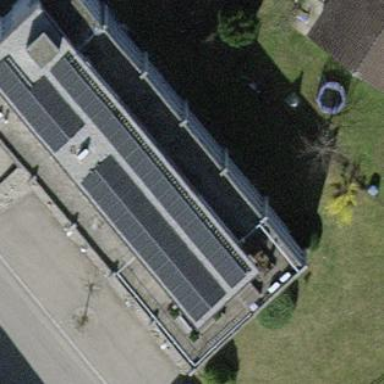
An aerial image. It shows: Solar power generator using photovoltaic method with solar photovoltaic panel types.